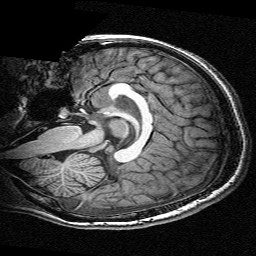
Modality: T1w
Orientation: sagittal
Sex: female
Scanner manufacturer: siemens
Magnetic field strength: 3 T
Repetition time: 2.3 s
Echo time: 0.00336 s